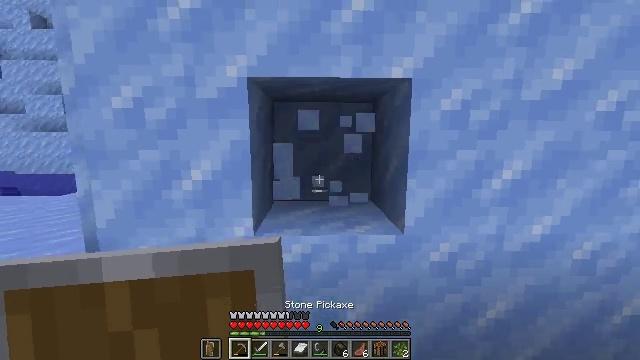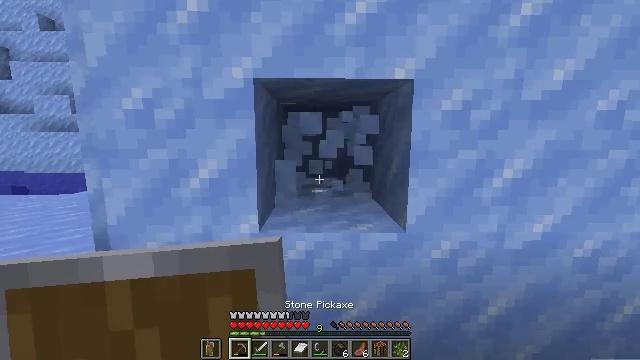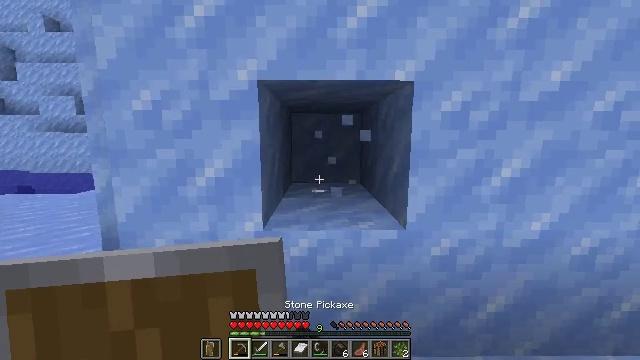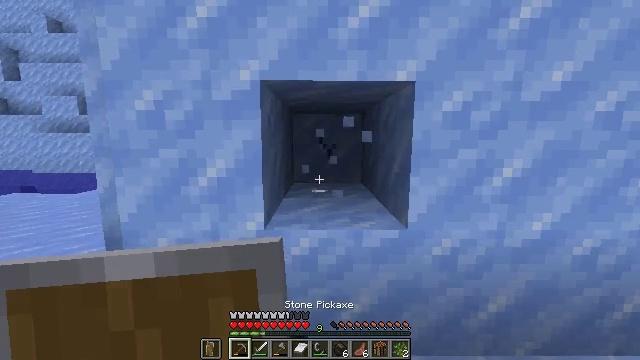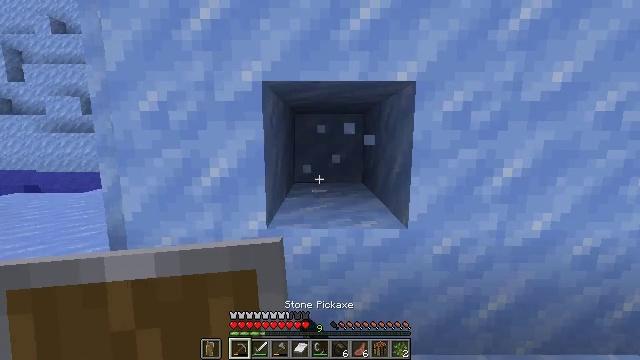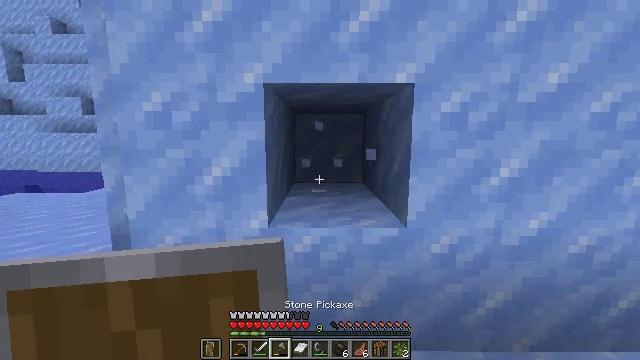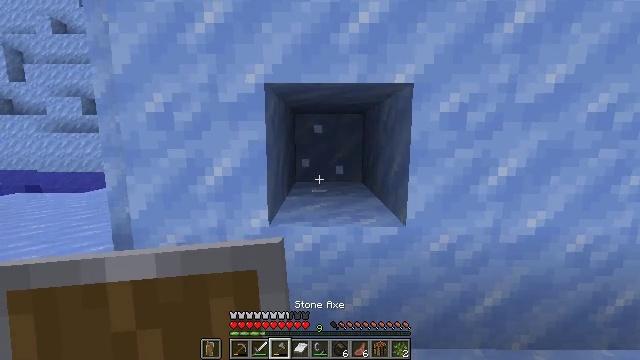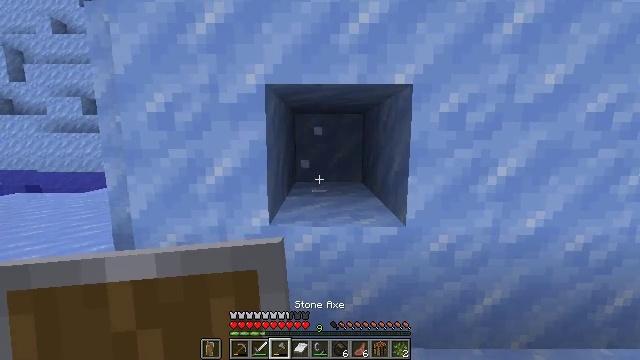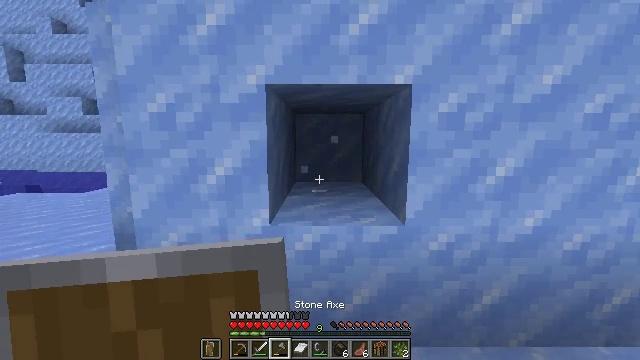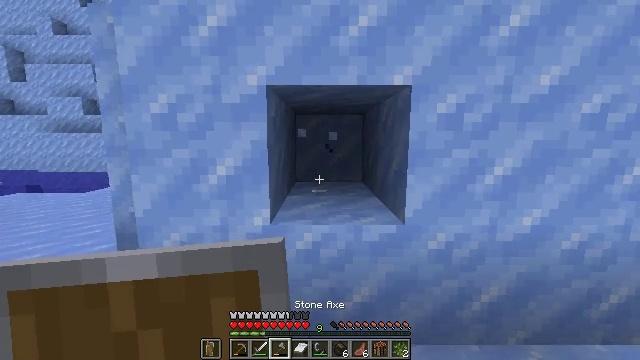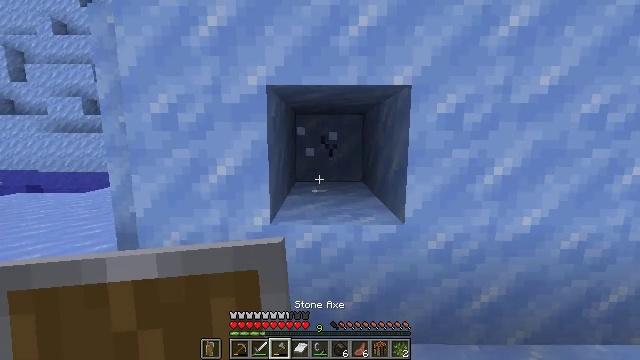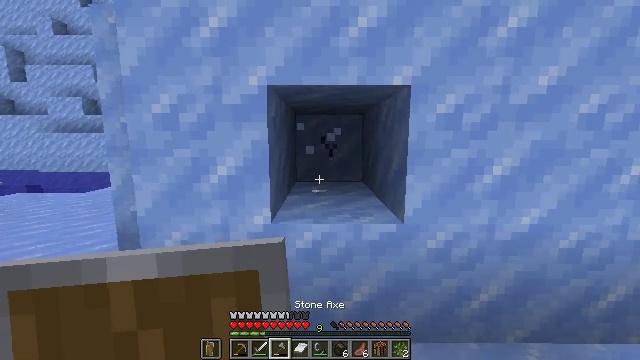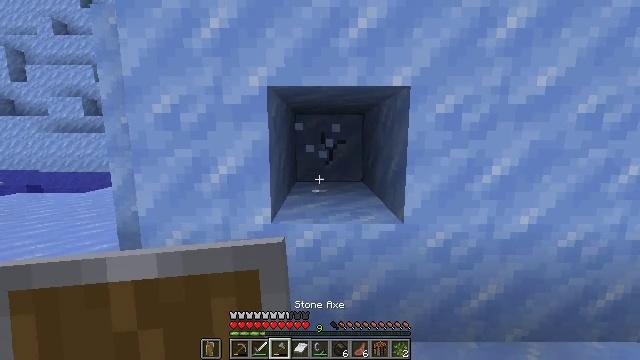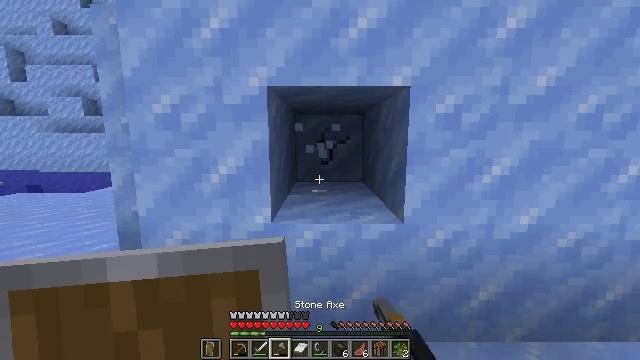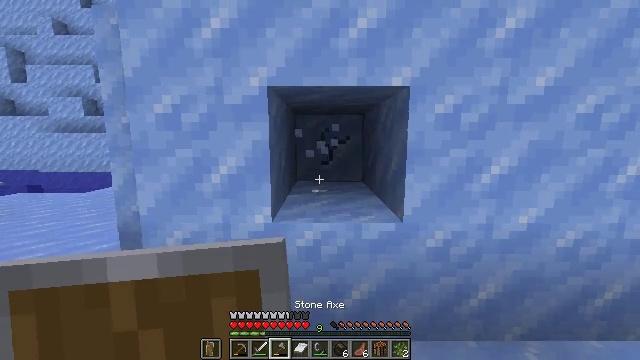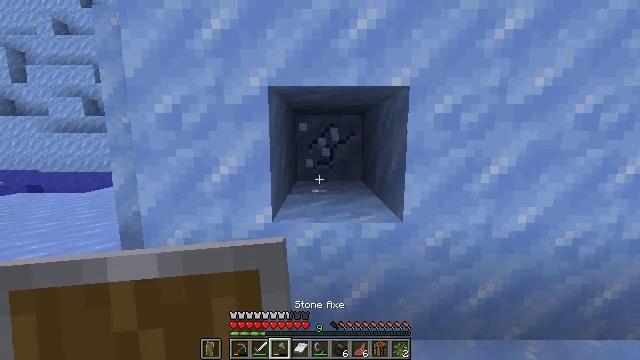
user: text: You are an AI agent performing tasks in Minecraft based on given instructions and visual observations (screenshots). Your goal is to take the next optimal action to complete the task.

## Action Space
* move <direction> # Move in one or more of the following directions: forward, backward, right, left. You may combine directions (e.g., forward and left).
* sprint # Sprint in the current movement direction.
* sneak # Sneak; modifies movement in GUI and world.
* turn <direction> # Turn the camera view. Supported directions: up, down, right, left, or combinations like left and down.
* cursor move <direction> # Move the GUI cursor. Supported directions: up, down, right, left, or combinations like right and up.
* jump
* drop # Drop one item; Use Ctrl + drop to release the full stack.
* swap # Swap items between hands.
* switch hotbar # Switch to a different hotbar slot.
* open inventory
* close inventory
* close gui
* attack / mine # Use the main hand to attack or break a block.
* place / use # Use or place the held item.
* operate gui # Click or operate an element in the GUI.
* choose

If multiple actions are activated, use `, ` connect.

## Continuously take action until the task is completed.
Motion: motion action
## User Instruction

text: Mine packed ice from icy biomes.
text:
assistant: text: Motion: attack / mine
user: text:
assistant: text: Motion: attack / mine
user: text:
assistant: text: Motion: attack / mine
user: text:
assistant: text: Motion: no_op
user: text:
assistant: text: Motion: switch to hotbar 3
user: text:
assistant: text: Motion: switch to hotbar 3
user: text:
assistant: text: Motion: switch to hotbar 3
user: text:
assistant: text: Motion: attack / mine, switch to hotbar 3
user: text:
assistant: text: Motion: attack / mine
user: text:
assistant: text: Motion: attack / mine
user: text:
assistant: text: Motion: attack / mine
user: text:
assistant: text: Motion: attack / mine
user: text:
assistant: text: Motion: attack / mine
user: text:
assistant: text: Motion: attack / mine
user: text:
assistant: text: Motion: attack / mine
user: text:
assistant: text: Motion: attack / mine
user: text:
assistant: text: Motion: attack / mine
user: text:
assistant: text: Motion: attack / mine
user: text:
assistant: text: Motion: attack / mine
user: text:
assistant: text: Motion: attack / mine
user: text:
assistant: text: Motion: attack / mine
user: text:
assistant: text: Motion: attack / mine
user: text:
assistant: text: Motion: attack / mine
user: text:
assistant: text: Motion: attack / mine
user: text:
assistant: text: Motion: attack / mine
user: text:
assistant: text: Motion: attack / mine
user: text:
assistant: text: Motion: attack / mine
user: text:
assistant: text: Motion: attack / mine
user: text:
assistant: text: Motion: attack / mine
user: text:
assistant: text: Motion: attack / mine